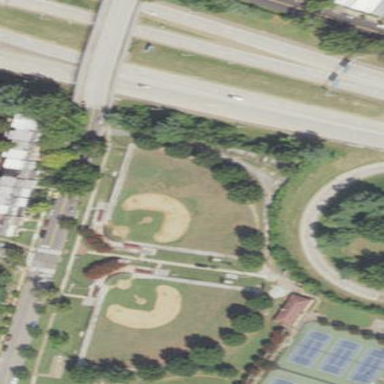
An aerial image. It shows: Baseball pitch for leisure land.